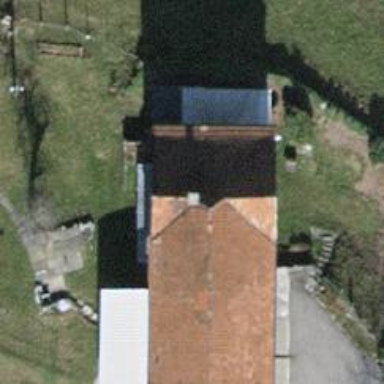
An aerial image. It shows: Simple house.